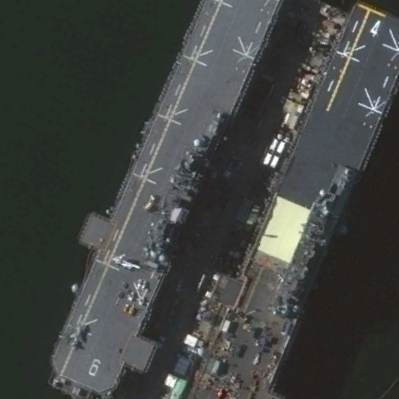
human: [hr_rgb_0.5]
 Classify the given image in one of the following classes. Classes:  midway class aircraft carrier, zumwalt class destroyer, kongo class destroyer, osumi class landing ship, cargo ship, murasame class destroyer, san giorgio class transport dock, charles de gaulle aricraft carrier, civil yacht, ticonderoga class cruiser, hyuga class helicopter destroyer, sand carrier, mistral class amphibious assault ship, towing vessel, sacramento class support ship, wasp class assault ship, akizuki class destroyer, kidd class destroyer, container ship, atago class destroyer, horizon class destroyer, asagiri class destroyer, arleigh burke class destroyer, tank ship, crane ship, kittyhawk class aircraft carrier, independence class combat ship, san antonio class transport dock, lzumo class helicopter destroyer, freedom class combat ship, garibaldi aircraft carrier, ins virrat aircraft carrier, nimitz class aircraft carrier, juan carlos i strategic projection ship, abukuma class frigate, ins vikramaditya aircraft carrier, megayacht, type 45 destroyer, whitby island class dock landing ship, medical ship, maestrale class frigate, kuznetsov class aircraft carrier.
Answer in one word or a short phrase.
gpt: Wasp class assault ship